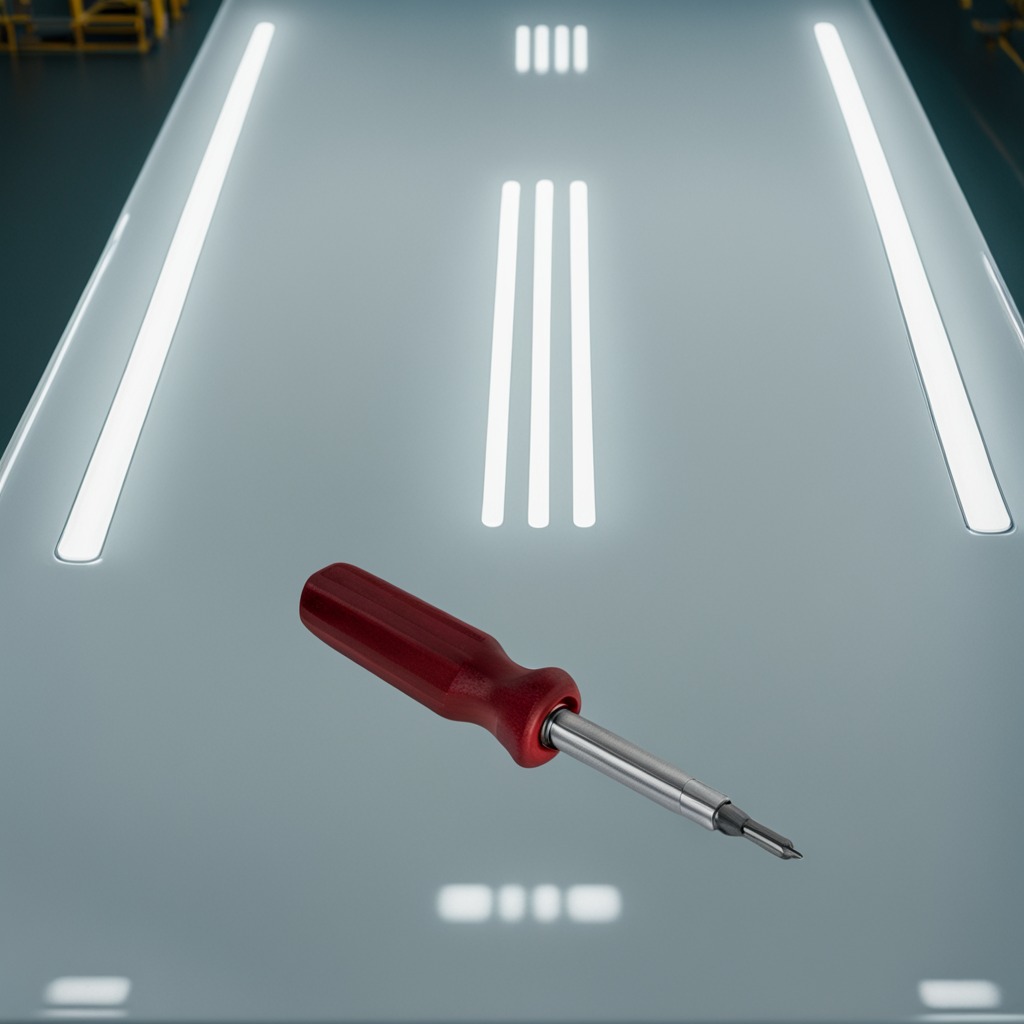
A screwdriver is lying on a high-gloss table in a ship maintenance bay industrial lighting.